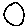
Label: circle